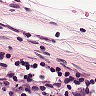
Metastatic tissue present: no